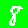
Digit: 8